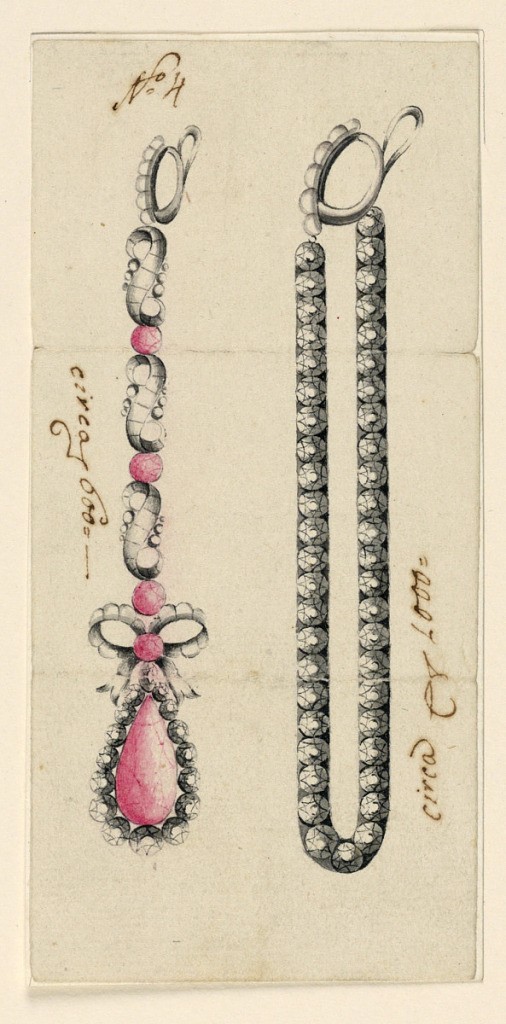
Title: Designs for Two Earrings
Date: ca. 1800
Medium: Pen and black ink, brush and red, gray watercolor on paper
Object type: Drawing
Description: Jewelry designs for two earrings. At left: the front of the ring at the earring's base decorated with a row of diamonds. The chain consists of three scrolls connected by two red diamonds. Below, connected by the same, a knotted ribbon with another red diamond in the center; hanging, a drop, red diamond, in a frame of brilliants. At right: similar ring, supporting both ends of a chain of a close row of diamonds. Both rings have two slopes.